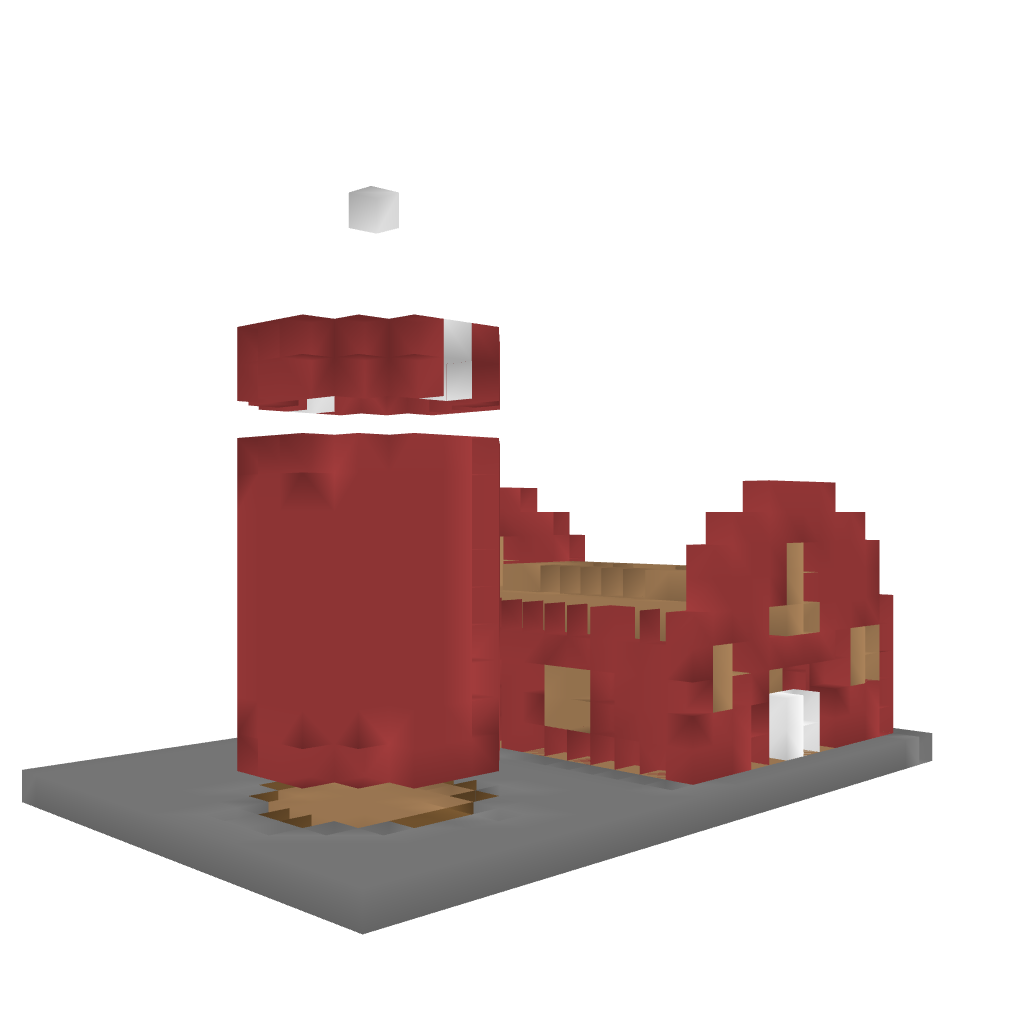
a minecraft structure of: Small Barn 1  bad low quality